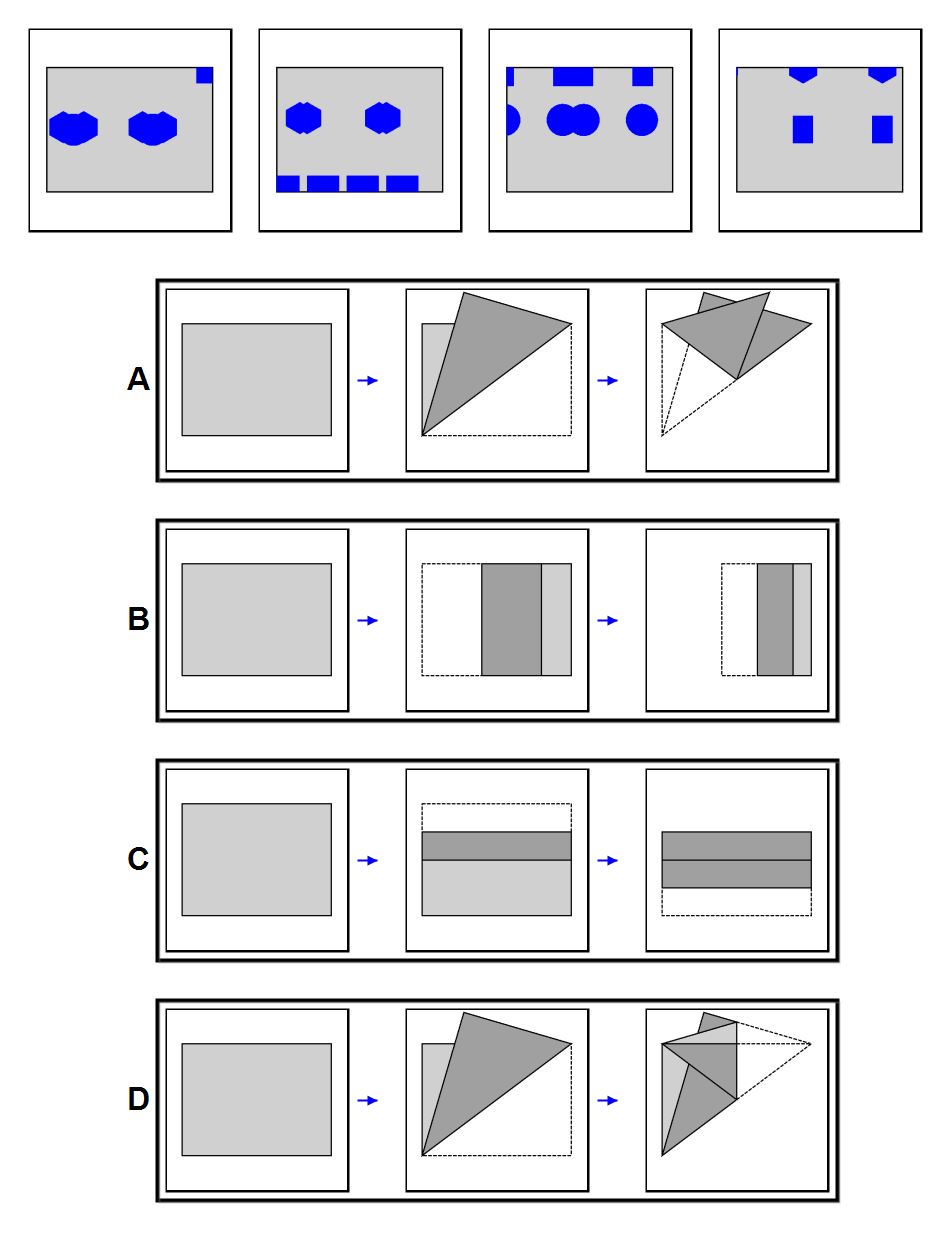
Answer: B